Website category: university
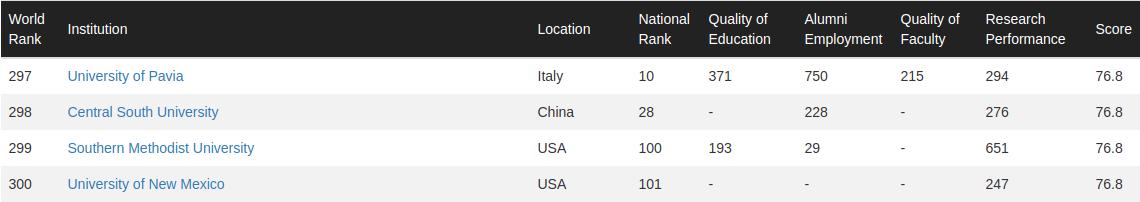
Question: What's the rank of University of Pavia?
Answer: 297

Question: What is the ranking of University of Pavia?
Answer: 297

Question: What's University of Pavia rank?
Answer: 297

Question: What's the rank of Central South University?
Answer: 298

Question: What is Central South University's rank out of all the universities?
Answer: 298

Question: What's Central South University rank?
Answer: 298

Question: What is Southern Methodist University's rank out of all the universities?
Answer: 299

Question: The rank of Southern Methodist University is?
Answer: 299

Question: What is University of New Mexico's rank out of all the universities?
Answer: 300

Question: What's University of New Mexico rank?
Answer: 300

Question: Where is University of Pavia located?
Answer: Italy

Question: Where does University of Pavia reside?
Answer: Italy

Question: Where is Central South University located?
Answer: China

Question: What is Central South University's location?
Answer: China

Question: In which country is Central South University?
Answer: China

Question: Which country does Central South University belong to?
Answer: China

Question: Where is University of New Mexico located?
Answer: USA

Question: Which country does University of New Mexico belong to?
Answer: USA

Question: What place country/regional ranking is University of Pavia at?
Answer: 10

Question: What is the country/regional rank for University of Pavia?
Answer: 10

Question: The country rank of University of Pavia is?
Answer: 10

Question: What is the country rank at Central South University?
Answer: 28

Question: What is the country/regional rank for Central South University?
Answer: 28

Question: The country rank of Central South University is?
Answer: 28

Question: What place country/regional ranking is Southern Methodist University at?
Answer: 100

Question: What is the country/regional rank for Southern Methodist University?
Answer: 100

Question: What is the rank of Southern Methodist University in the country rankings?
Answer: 100

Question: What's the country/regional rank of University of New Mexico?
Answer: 101

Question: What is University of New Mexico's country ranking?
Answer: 101

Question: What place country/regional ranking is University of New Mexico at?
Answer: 101

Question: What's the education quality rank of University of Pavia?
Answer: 371

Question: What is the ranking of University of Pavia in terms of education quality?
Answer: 371

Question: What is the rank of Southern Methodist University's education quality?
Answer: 193

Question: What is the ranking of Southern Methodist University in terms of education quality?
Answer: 193

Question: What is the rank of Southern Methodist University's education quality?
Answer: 193

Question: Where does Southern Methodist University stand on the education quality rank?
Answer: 193

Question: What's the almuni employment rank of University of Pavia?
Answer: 750

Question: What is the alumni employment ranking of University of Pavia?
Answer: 750

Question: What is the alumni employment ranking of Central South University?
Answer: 228

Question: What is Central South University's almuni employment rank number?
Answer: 228

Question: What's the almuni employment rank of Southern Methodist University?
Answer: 29

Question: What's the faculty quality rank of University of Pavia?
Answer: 215

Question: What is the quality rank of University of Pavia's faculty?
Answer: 215

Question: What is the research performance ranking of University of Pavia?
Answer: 294

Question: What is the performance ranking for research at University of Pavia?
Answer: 294

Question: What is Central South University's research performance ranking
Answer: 276

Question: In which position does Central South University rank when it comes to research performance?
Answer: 276

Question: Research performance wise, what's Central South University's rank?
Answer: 276

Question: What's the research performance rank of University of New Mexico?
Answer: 247

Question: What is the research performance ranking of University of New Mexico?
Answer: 247

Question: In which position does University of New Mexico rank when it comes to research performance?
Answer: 247

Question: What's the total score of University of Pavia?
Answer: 76.8

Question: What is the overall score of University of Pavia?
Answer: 76.8

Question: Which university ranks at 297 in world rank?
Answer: University of Pavia

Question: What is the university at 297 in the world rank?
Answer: University of Pavia

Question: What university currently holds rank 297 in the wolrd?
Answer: University of Pavia

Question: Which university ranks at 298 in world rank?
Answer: Central South University

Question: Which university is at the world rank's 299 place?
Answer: Southern Methodist University

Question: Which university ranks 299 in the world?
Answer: Southern Methodist University

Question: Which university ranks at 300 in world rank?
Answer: University of New Mexico

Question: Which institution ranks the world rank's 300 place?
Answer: University of New Mexico

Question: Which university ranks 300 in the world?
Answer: University of New Mexico

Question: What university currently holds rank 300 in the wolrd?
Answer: University of New Mexico

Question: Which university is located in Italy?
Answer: University of Pavia